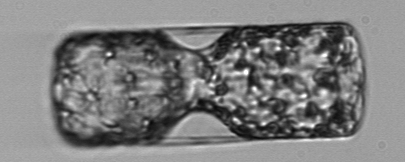
Label: Guinardia_flaccida